Question: I have a 'UITableView' with cells which perform a segue to an other simple detail view. The 'UITableView' and detail view are embed in a Navigation Controller.
On my 'UITableView' I put a 'UISearchController' bar folowing this tutorial:
<URL>
So now, I have the following graphic problem:
When I perform a segue by tapping a cell after having make a research, I arrive to my detail view. But when I tap the Back button in the Navigation Bar, a mysterious black bar appears just above the TabBar. When the animation is over, the black bar disappears.

But when I tap the return button from the detail view without having done a research to arrive at this detail view, there is no black bar.
I can't understand why there is that black bar.
I just note the black bar's height is equal to the TabBar's height.
Maybe a link ?
I have solved the problem, it was linked with the TabBarController, but I don't understand why. I just have changed it and I made links with the different views again and particularly with my former bugged search view. After that, no more black bar...
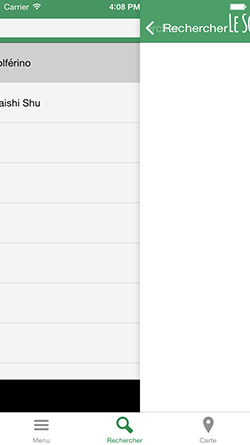
Answer: I was able to solve this issue by setting 'extendedLayoutIncludesOpaqueBars' to 'YES' on the main table view.